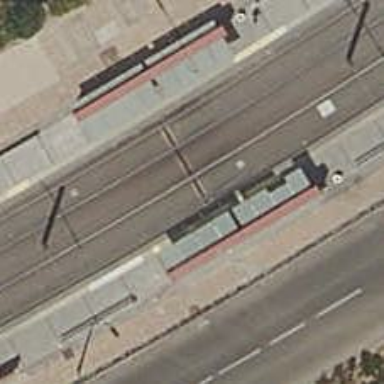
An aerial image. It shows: Stop for light rail public transport at railway station.